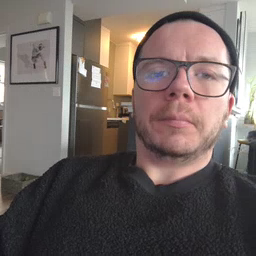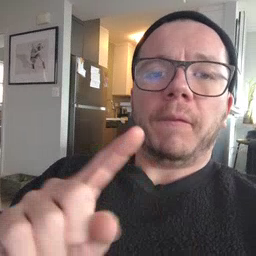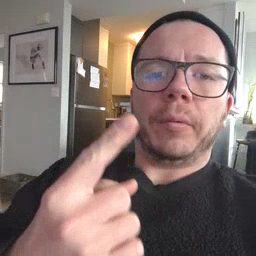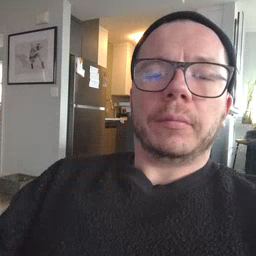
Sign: first